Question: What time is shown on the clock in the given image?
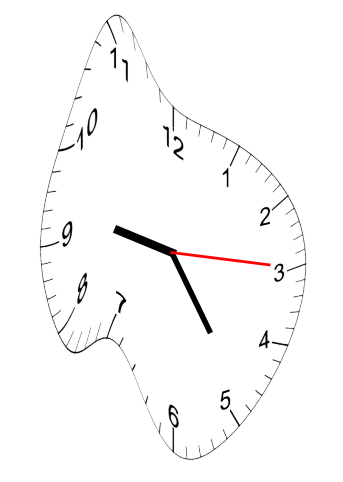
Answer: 09:24:15